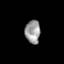
Tissue: skin
Cell type: T cells
Senescence score: 0.7923
Nuclear area (px): 342
Mean DAPI intensity: 155.819